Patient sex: F
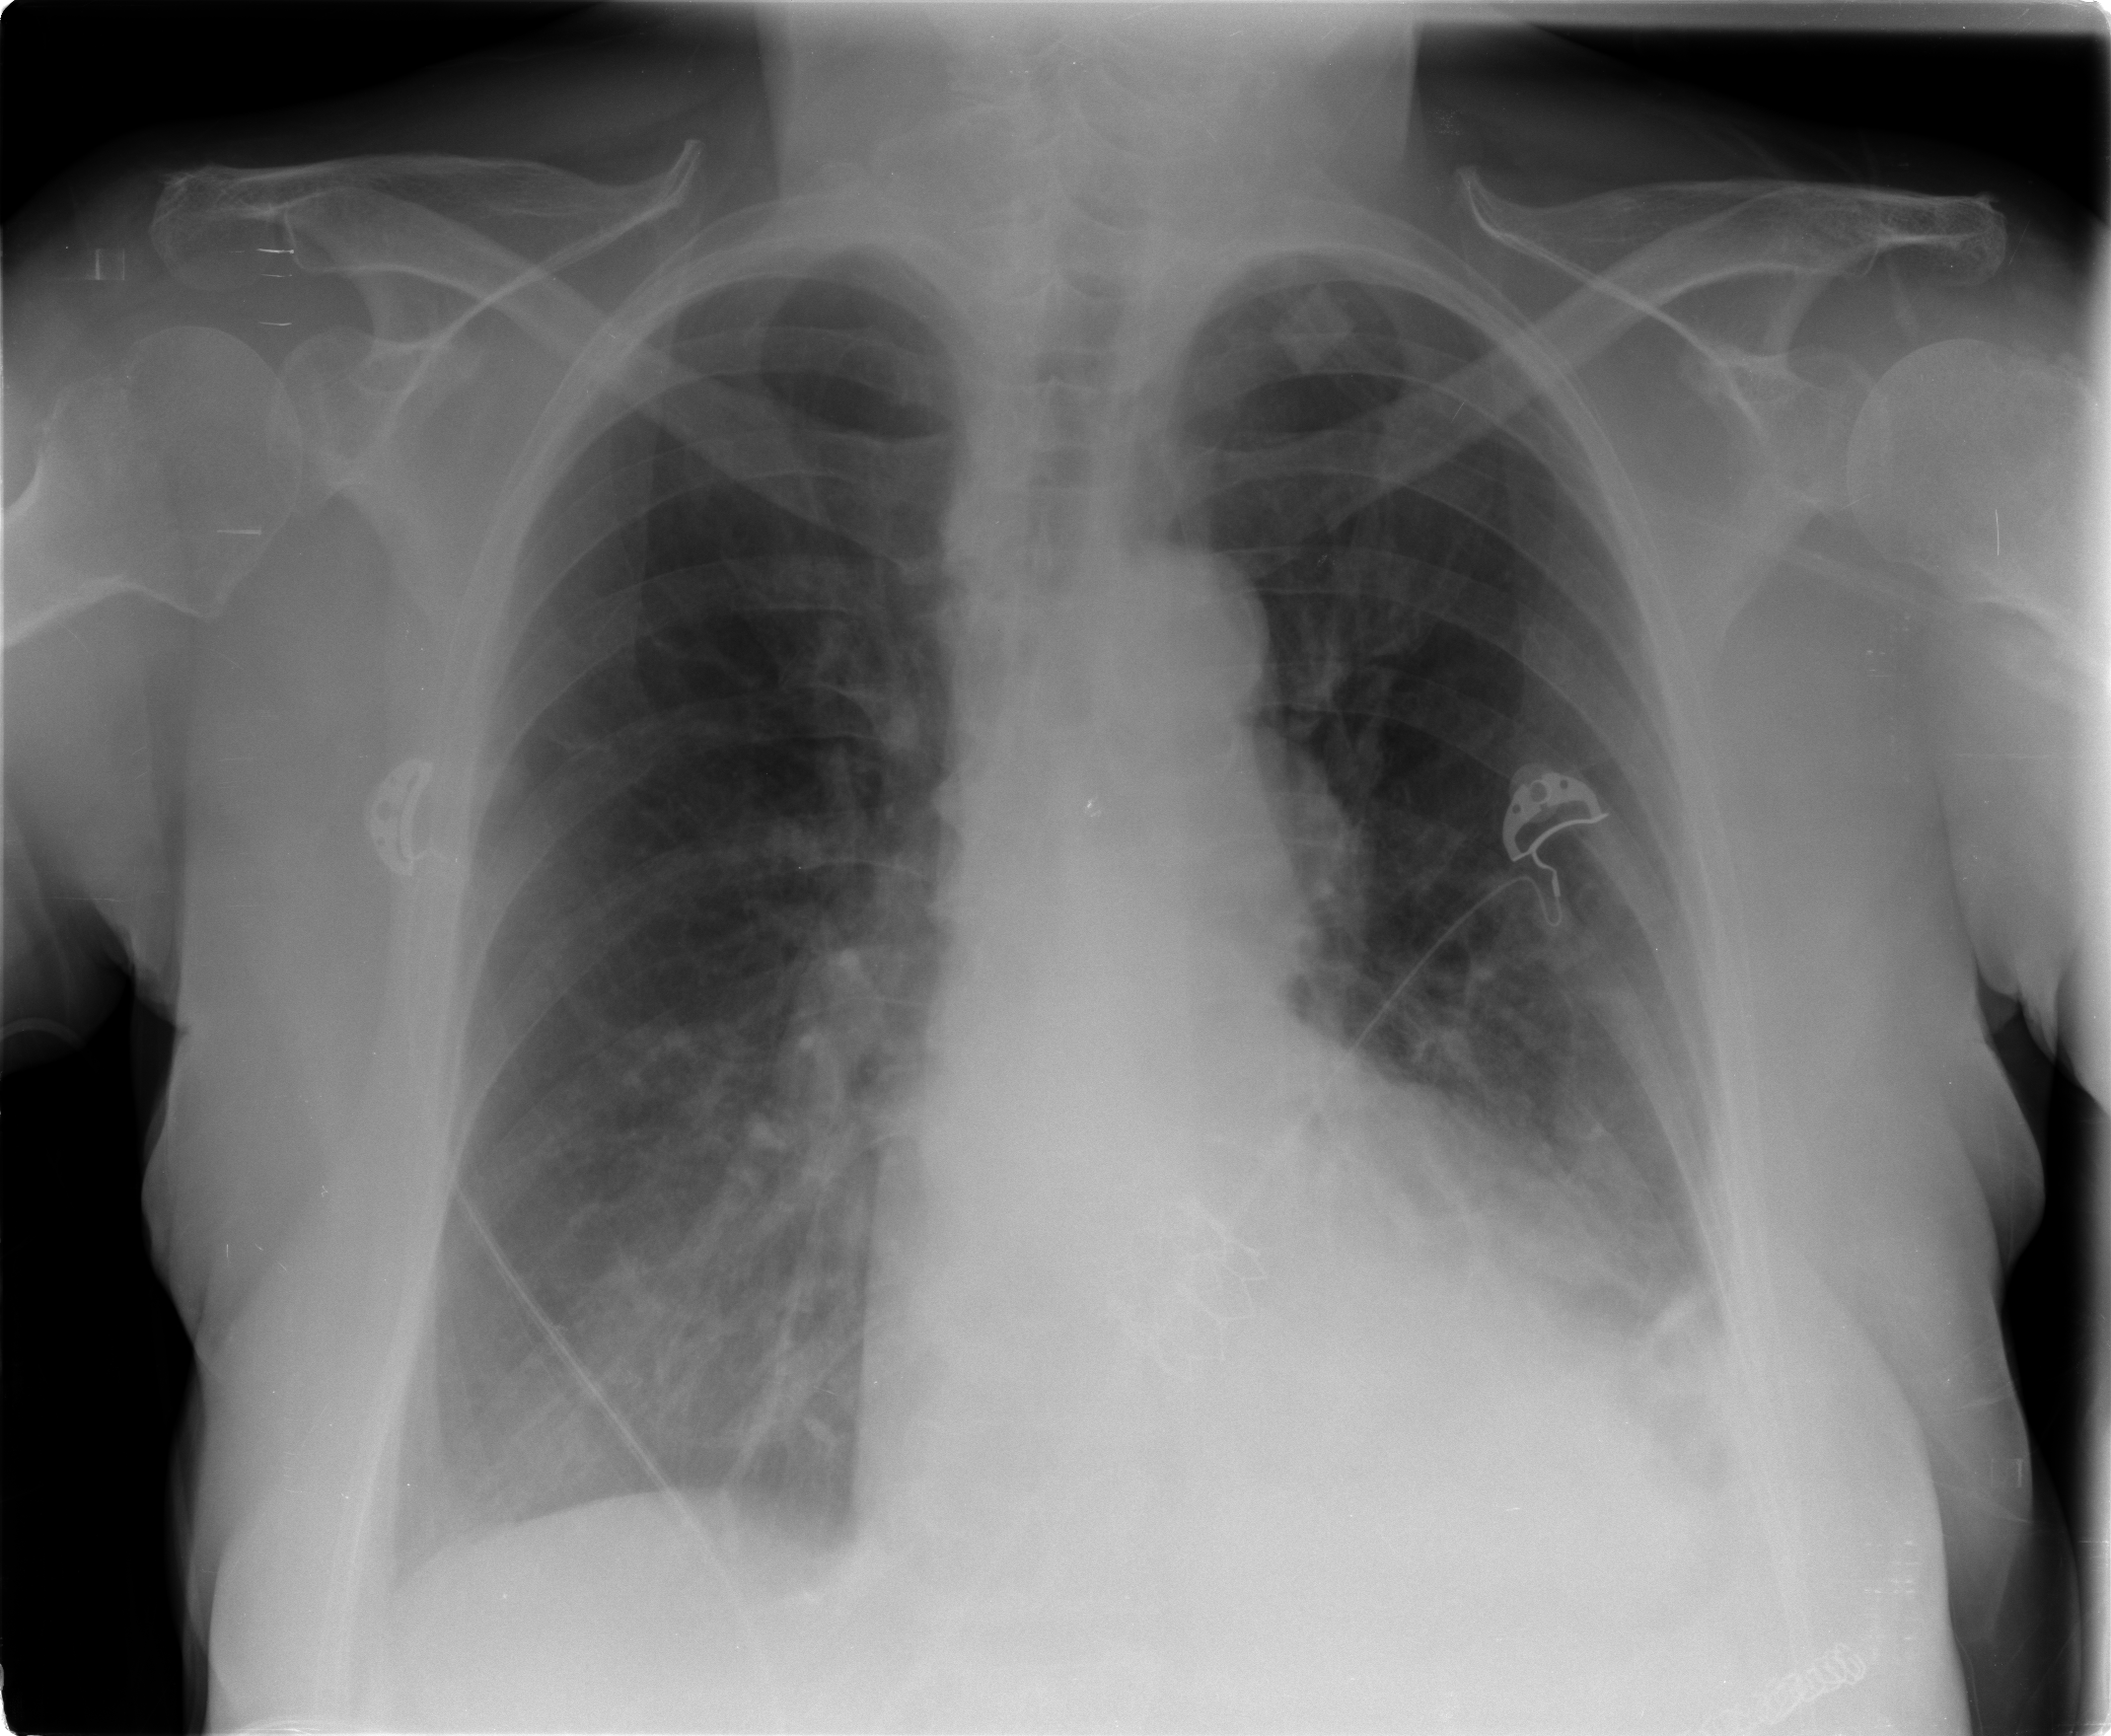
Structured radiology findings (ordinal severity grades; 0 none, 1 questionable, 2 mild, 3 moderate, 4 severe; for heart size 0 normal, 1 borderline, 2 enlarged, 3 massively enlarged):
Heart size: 2
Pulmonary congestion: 1
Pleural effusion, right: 1
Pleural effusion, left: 2
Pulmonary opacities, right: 0
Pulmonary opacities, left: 0
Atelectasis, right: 2
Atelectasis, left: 2